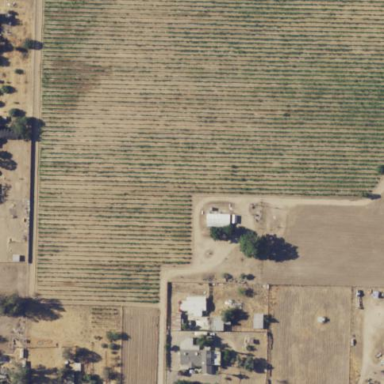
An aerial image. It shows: Vineyard with grape crops.